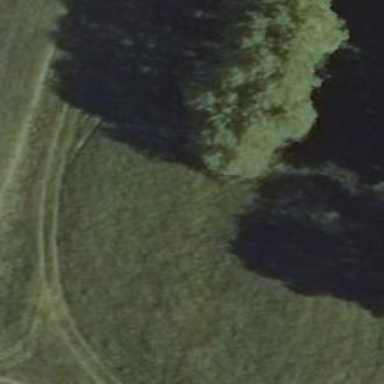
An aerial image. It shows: Row of trees in natural setting.